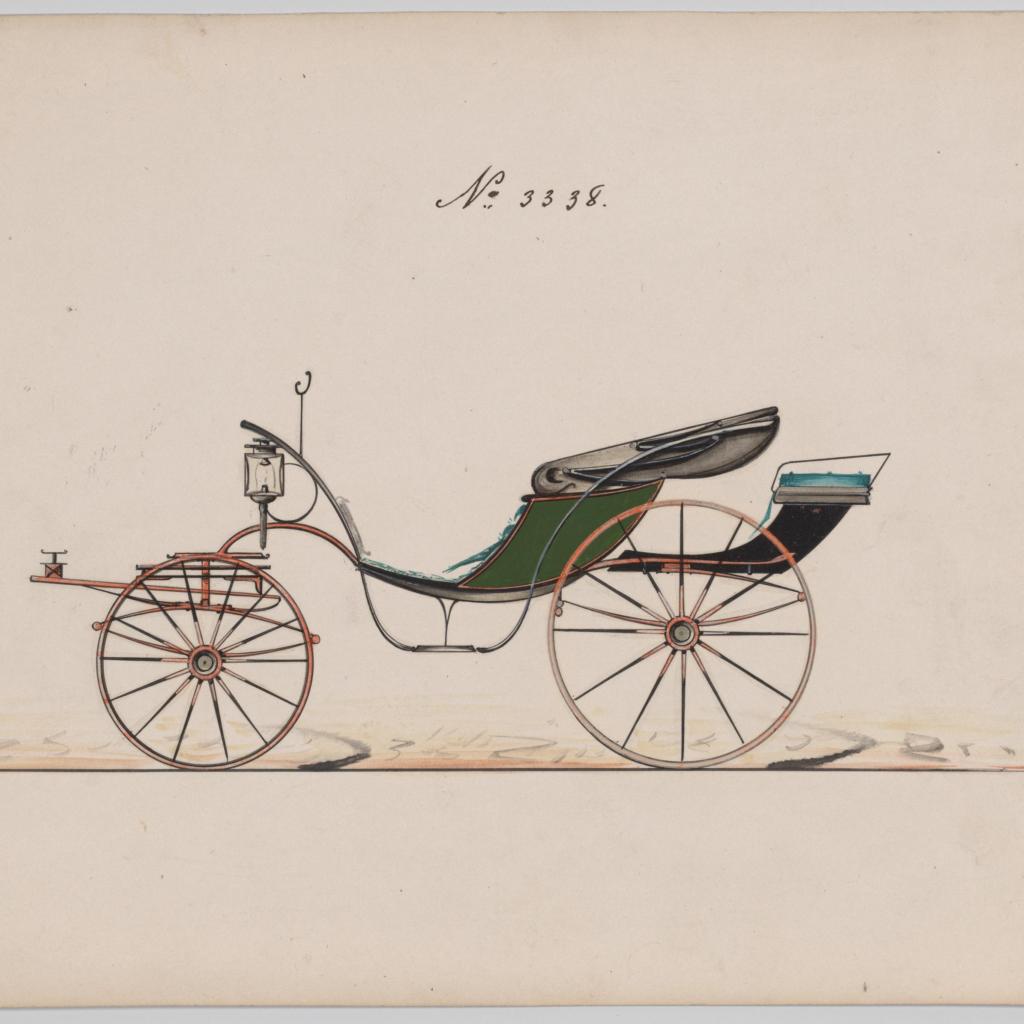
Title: Design for Pony Phaeton, no. 3338
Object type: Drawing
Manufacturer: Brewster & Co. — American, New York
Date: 1877
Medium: Pen and black ink, watercolor and gouache with gum arabic
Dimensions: Sheet: 6 1/2 x 9 1/2 in. (16.5 x 24.1 cm)
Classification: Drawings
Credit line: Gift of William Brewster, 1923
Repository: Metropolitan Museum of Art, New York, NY